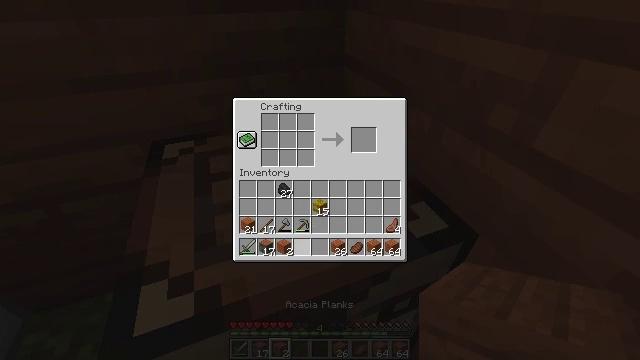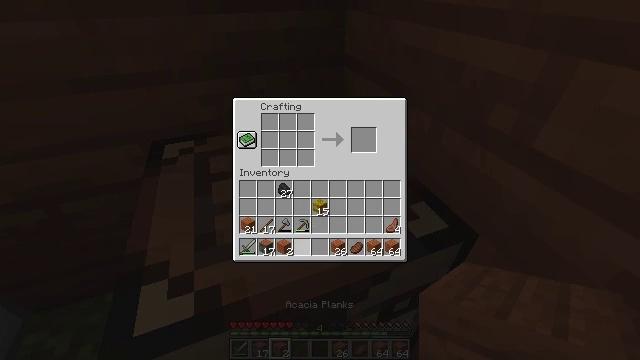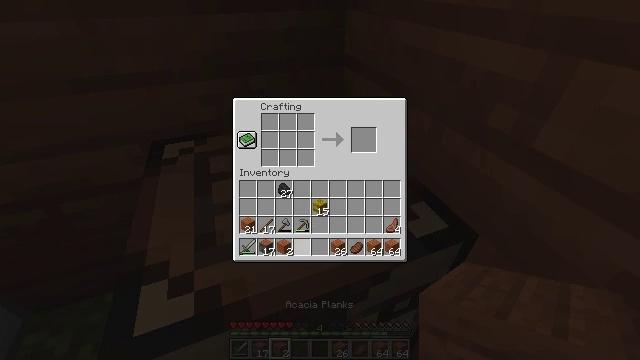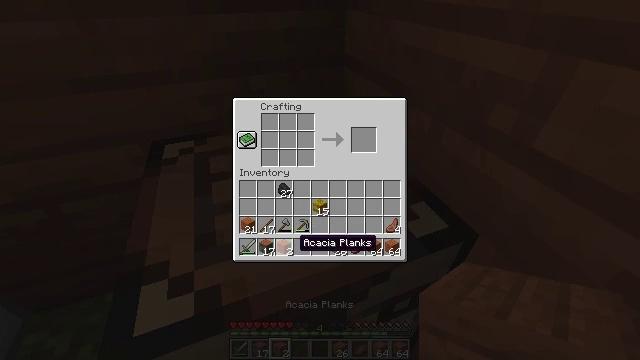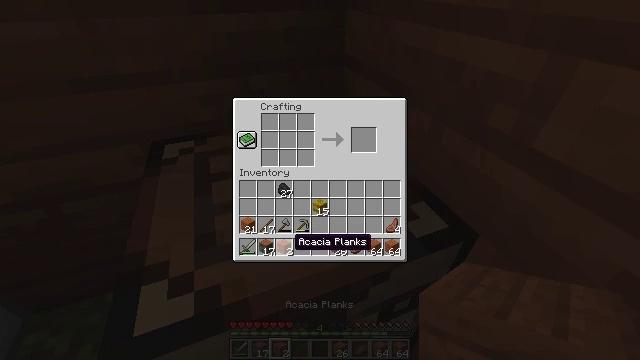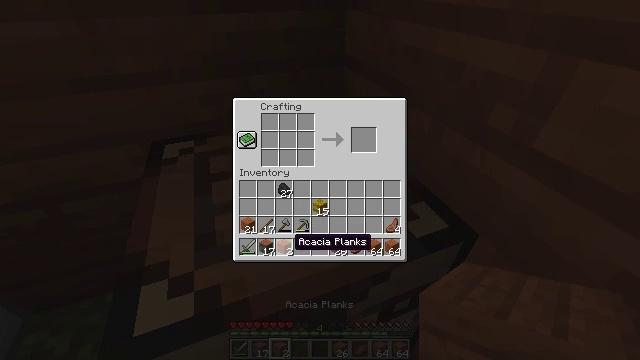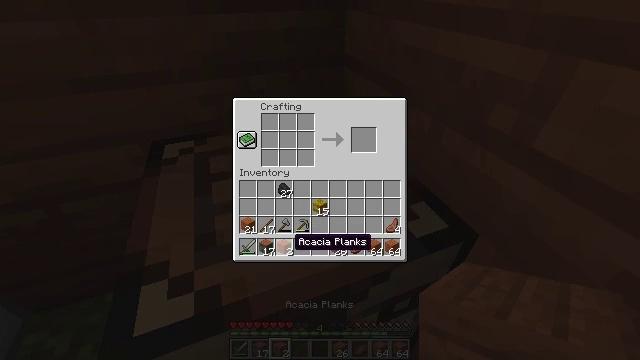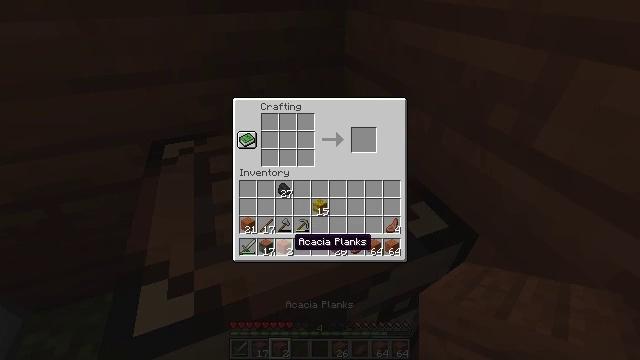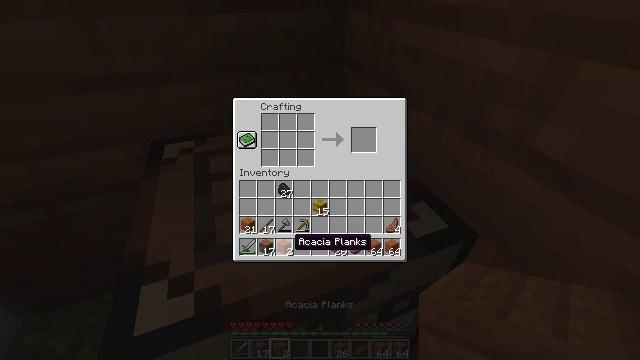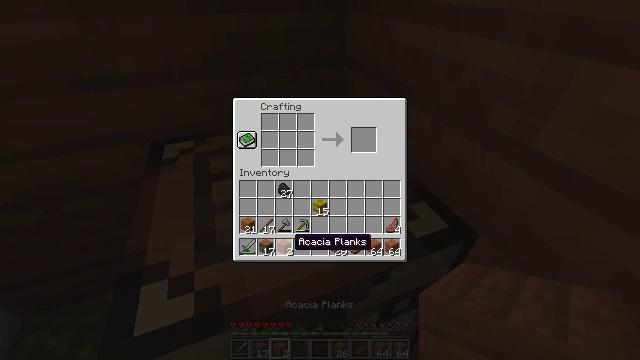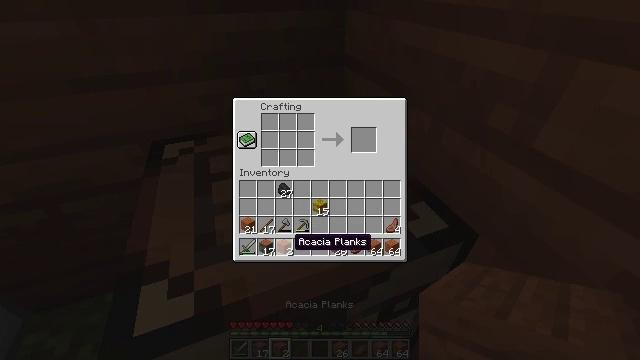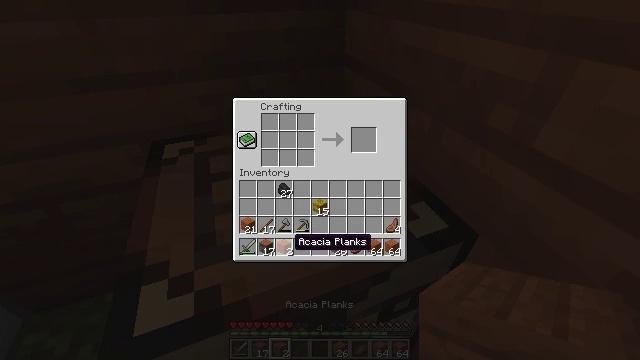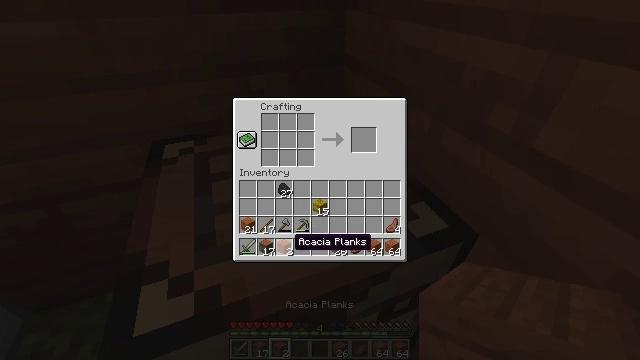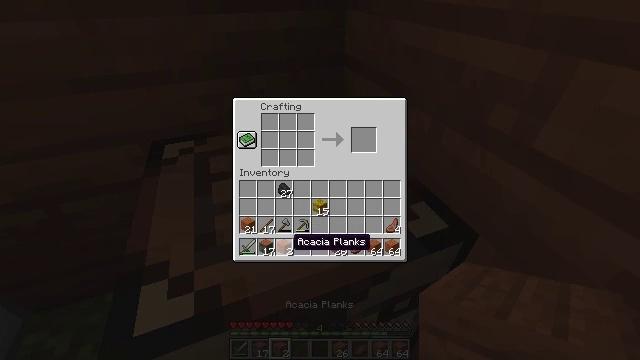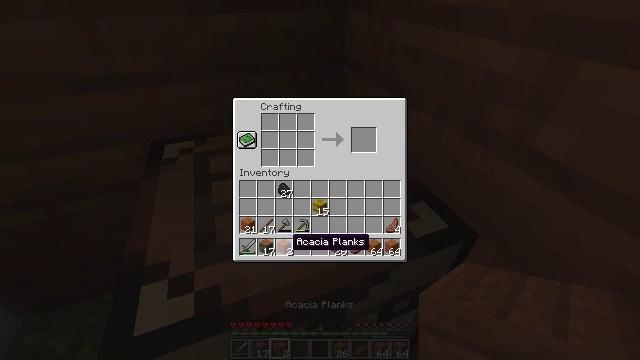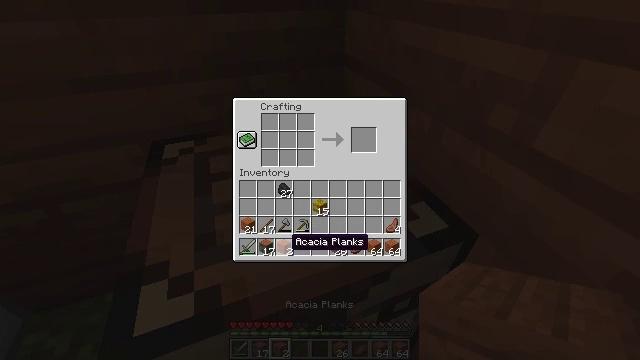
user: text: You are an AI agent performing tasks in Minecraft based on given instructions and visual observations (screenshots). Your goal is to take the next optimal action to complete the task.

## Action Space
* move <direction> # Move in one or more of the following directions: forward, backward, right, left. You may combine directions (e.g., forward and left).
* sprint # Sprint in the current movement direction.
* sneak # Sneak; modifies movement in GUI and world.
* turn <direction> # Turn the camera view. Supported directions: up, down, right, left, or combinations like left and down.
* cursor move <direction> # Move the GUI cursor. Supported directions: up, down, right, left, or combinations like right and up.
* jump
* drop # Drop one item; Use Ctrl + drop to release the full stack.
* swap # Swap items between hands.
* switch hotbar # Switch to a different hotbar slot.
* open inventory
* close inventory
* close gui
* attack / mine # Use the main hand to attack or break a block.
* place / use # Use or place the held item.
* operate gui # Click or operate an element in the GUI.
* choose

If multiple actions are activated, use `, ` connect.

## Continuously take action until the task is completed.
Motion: motion action
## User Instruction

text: Open the crafting table and create an acacia door with acacia planks.
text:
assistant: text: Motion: no_op
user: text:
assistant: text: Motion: no_op
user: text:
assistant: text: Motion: no_op
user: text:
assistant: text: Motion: no_op
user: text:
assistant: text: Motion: no_op
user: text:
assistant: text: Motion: no_op
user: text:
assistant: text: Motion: no_op
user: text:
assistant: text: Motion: no_op
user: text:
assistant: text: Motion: no_op
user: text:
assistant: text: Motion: no_op
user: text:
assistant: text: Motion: no_op
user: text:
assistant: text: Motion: no_op
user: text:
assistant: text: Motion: no_op
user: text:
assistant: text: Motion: no_op
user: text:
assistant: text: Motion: no_op
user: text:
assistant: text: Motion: no_op
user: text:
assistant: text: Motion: no_op
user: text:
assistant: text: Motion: no_op
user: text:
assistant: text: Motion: no_op
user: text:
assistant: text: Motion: no_op
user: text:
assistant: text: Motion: no_op
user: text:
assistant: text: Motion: no_op
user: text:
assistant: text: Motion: no_op
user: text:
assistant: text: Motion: no_op
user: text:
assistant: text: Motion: no_op
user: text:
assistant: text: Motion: no_op
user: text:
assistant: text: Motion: no_op
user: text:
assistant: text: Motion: no_op
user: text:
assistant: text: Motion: no_op
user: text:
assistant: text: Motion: no_op